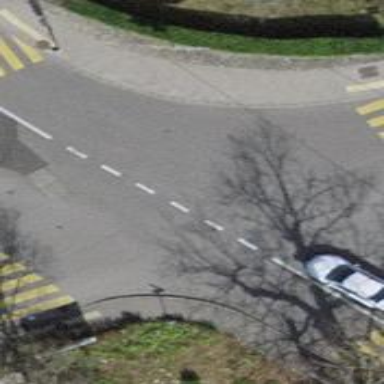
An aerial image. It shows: Road with traffic signals.